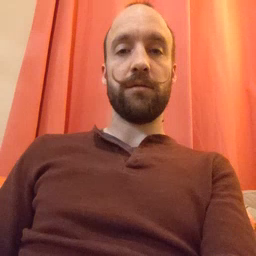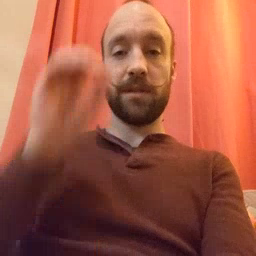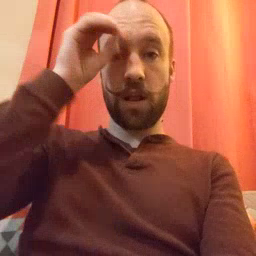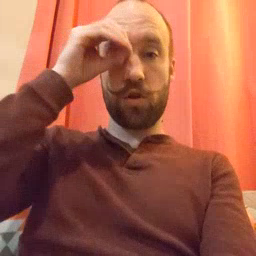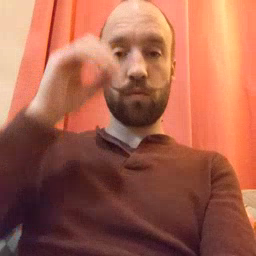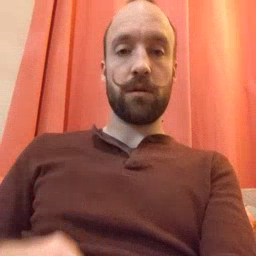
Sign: owl